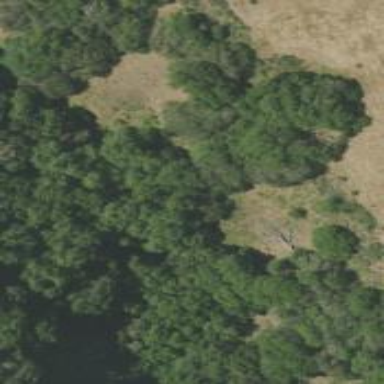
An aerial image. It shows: Area covered in scrub vegetation.